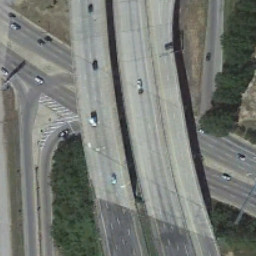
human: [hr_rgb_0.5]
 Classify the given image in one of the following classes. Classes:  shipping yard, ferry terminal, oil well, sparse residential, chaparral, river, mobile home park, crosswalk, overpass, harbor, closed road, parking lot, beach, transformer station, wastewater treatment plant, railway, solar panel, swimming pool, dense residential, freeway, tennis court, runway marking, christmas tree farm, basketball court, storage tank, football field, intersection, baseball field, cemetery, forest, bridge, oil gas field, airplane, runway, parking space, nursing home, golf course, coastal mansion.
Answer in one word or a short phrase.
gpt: overpass